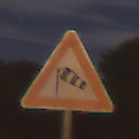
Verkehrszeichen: SeitenwindVonLinks
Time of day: Night
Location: Outdoor (Suburban)
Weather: PartlyCloudy
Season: NotSpecified
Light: Artificial